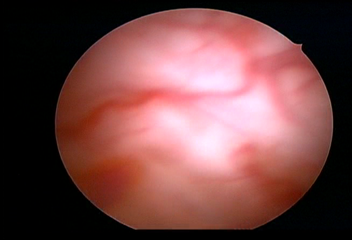
Modality: WLC
Class: Normal mucosa
Bladder cancer association: No